CT reconstruction: vmi40
Segmentation target: lesions
Patient: M, age 49
ISS stage: Stage 2
Metal implant: no
Axial slice:
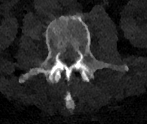
Sagittal slice:
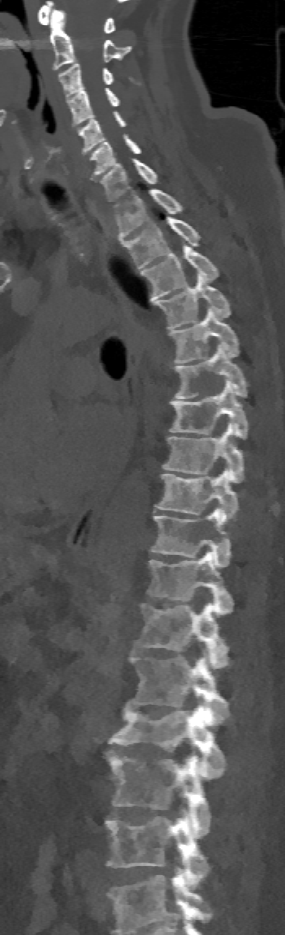